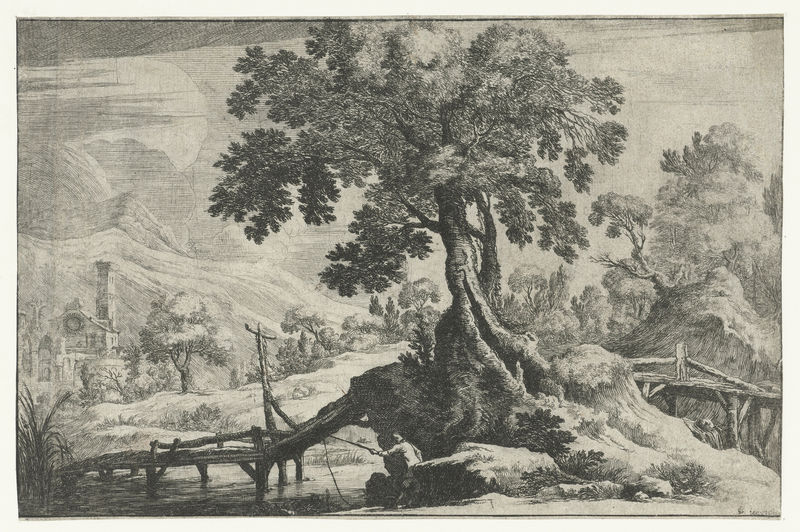
Titel: Rivierlandschap met een hengelaar op een brug
Künstler: Gilles Neyts
Standort: Amsterdam
Institution: Rijksmuseum
Schlagwörter: baum, berg, blätter, feder, felsen, himmel, mann, schatten, wasser, fluss, landschaft, stadt, ufer, abend, licht, nacht, zeichnung, gras, weg, steine, hügel, schilf, brücke, büsche, kirche, berge, fels, gebirge, dorf, romantik, steg, tusche, mond, kreuz, wurzel, druck, radierung, stich, angel, kruzifix, eiche, rute, angler